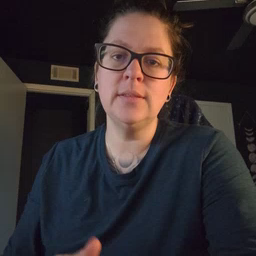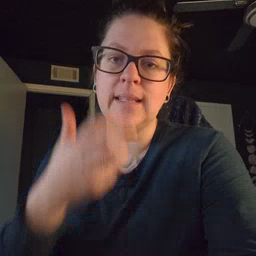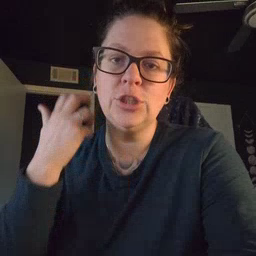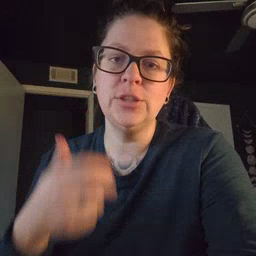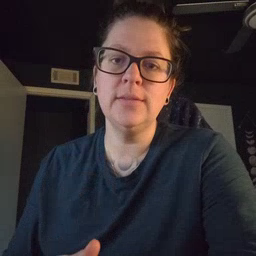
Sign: tiger